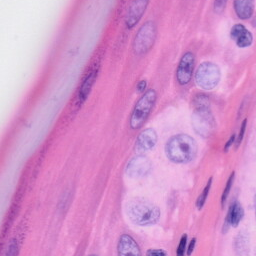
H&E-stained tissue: Skin